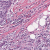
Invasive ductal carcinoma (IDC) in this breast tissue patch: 1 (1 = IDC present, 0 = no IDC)